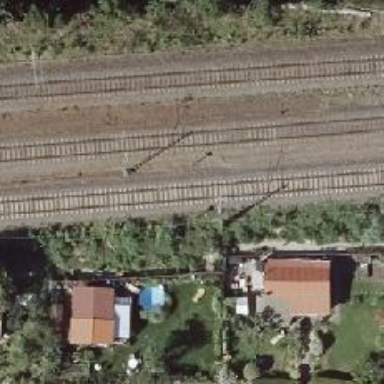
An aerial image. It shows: Railway signal.